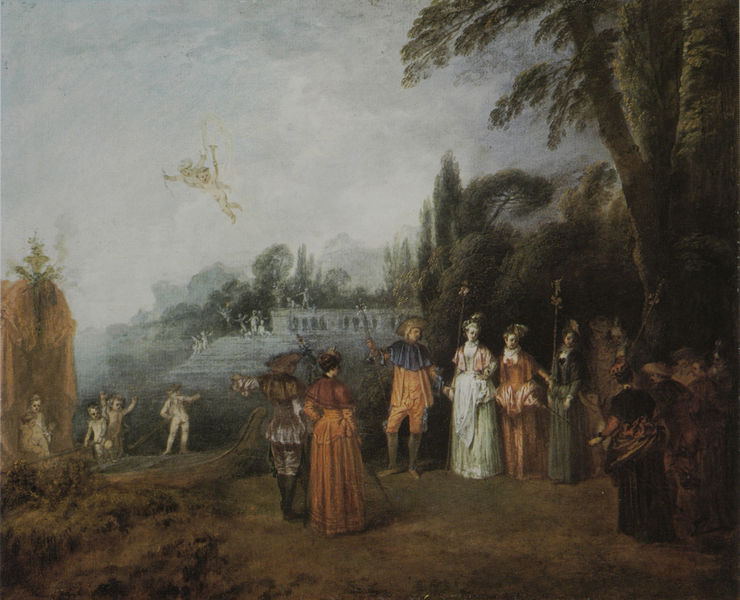
Titel: L'isle de Cithère, Die Insel Cythera
Künstler: Antoine Watteau
Standort: Frankfurt (am Main)
Institution: Das Städel, Städelsches Kunstinstitut und Städtische Galerie
Schlagwörter: baum, blau, blätter, dunkel, felsen, gemälde, gruppe, himmel, laub, mann, nackt, schatten, wasser, weiß, wolken, bäume, frauen, grün, landschaft, menschen, ocker, see, ufer, äste, braun, damen, frankreich, frau, grau, hell, hintergrund, hut, hüte, kleid, kleider, licht, männer, orange, raum, schwarz, szene, säule, säulen, zimmer, dame, gebäude, haus, park, rot, weg, wolke, beige, gesellschaft, herren, masse, menge, rock, gericht, wand, architektur, barock, falten, kleidung, kragen, mensch, stein, bild, herr, innenraum, öl, ast, erde, häuser, natur, pappeln, stamm, wind, busch, büsche, gewässer, kirche, rauch, sonne, boden, gewand, gold, adel, gewänder, kind, paar, personen, person, theater, kontrast, prinzessin, rokoko, rosa, wald, boot, fliegen, kahn, kinder, kreis, ruder, engel, putte, putto, bewölkt, kopfbedeckung, taille, terrasse, schiff, bogen, perspektive, röcke, stab, hosen, farben, mauer, dunst, farbe, nebel, hof, baby, kutsche, figuren, luft, staffage, treppe, geländer, faltenwurf, warten, wände, spiel, pärchen, ruine, weiden, religion, balustrade, spaziergang, kanu, flug, schweben, babys, denkmal, lichtung, stöcke, menschenmasse, menschenmenge, halbkreis, stäbe, mauern, residenz, schloß, floss, rinde, prinz, flimmern, baldachin, hochzeit, höfisch, tempel, watteau, ankunft, hermes, amor, putten, putti, pfeil, englischer garten, spaß, harlekin, zepter, zelt, mamor, klassisch, repoussoir, lustgarten, gondel, parklandschaft, landschaftsgarten, fragonard, bläter, hintergrunf, genius, edelleute, blaui, begeleiter, hochzeitz